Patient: sex F, age 67
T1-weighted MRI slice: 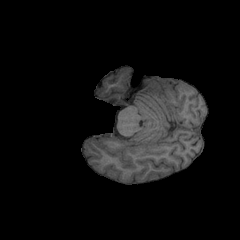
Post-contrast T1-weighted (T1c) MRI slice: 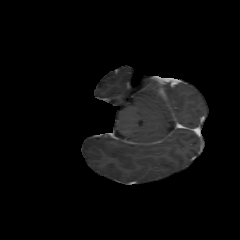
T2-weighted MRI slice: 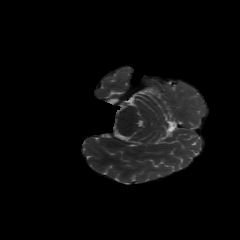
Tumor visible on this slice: no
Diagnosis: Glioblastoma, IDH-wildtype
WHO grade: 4